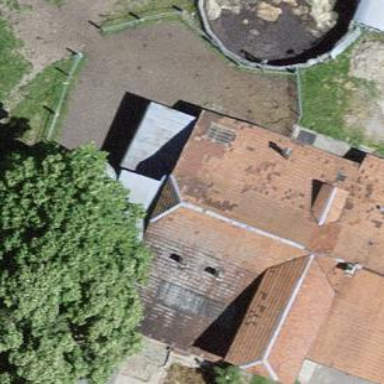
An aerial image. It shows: Farm building with half-hipped roof shape.